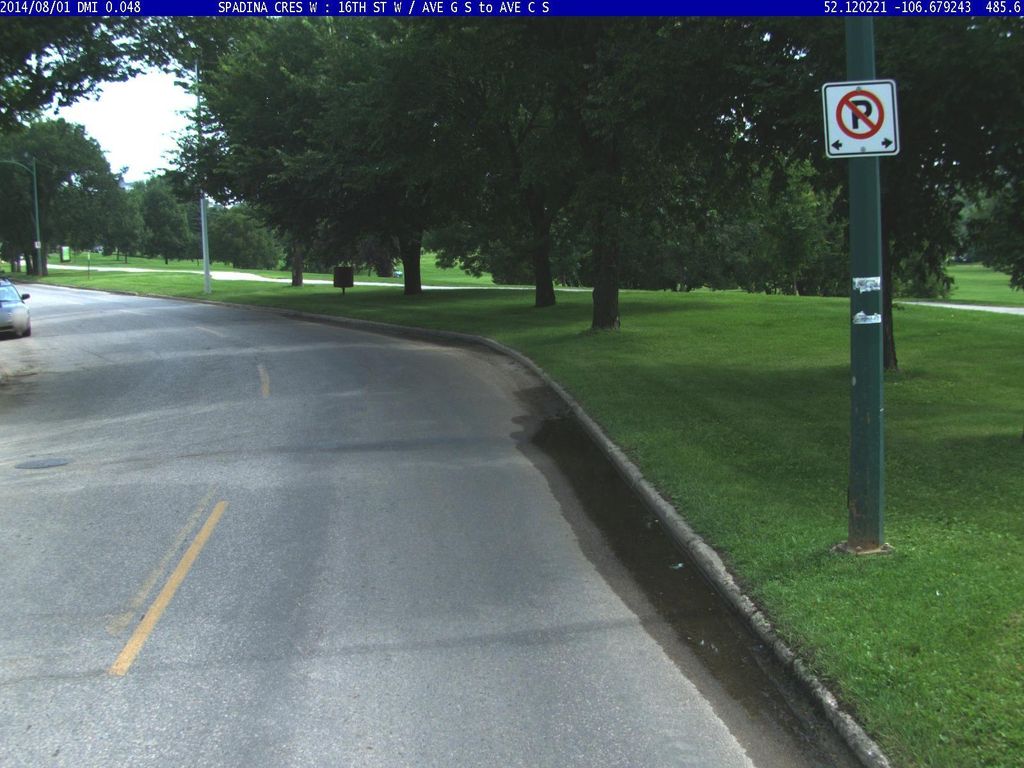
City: saskatoon